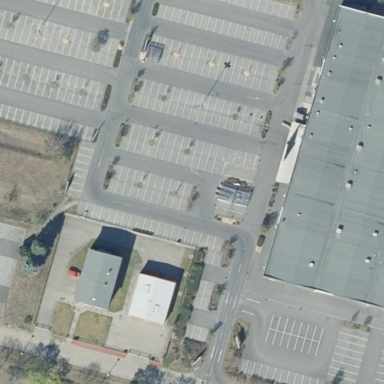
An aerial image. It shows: Parking area with surface.